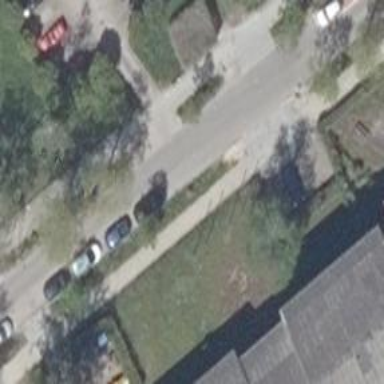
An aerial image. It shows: Residential road with asphalt surface and sidewalks on both sides.